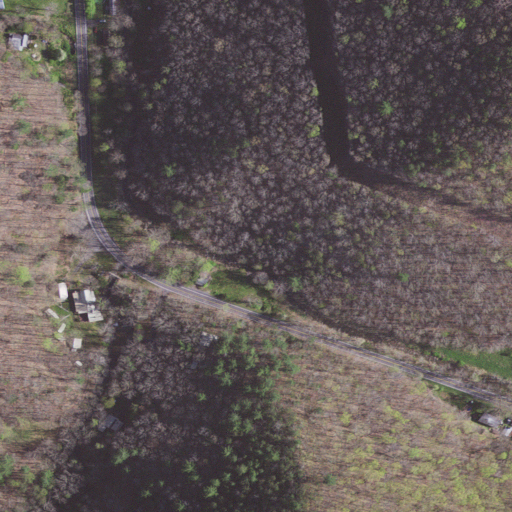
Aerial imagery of valley in Virginia named Tucker Hollow containing deciduous forest, open development, mixed forest, low intensity development, evergreen forest, and medium intensity development